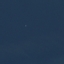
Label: SeaLake